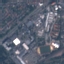
Land use / land cover: Industrial